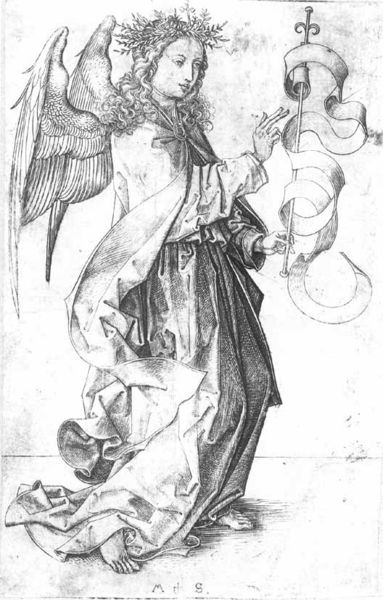
Titel: Der Verkündigungsengel Gabriel
Künstler: Martin Schongauer
Standort: Karlsruhe
Institution: Staatliche Kunsthalle Karlsruhe
Schlagwörter: flügel, fuß, gott, hand, kopf, nackt, schatten, umhang, weiß, wunde, blumen, finger, frau, geste, grau, haar, hell, kleid, kleider, mund, nase, schwarz, skizze, zeichnung, gürtel, tuch, rock, augen, band, barock, falten, federn, gesicht, halten, stehen, ärmel, hände, signatur, zweige, kirche, boden, gewand, haare, mantel, tücher, brosche, gotik, krone, locke, locken, engel, füße, schrift, wangen, papier, stab, fahne, flagge, grafik, graphik, banner, falte, faltenwurf, zehen, zeigen, barfuss, umgang, buch, kreuz, druck, radierung, stich, seite, schwarzweiß, schwert, haarkranz, kranz, lorbeerkranz, lilie, pergament, gestus, mystisch, heben, dolch, mittelalter, segen, segnen, schwingen, fingerzeig, schriftrolle, dürer, kupferstich, erzengel, dornenkrone, umahng, zepter, verkündigung, michael, banderole, kruez, spruchband, schriftband, martin, geischt, segensgestus, gabriel, boticelli, gelockt, lcoken, schongauer, redegestus, uriel, m s, martin schongauer, baarfuss, dand, engl, s, n, m, #band, m+s, stilett, augenhaare, zeüter, altarkranz, füßegesicht, n*s